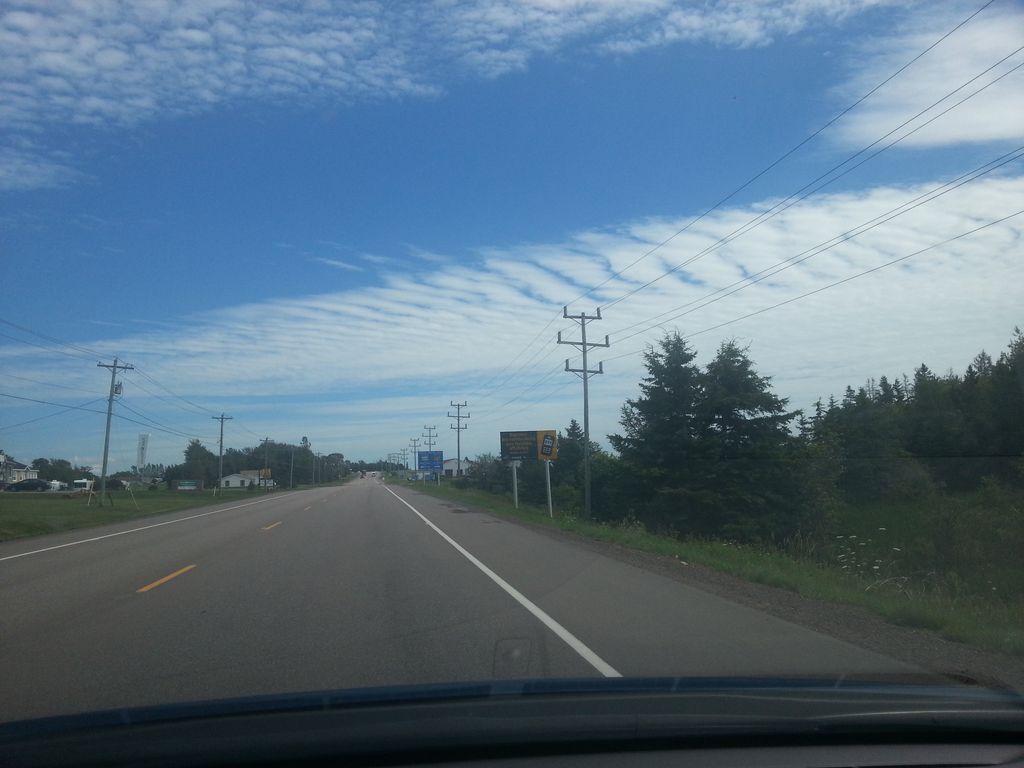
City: charlottetown